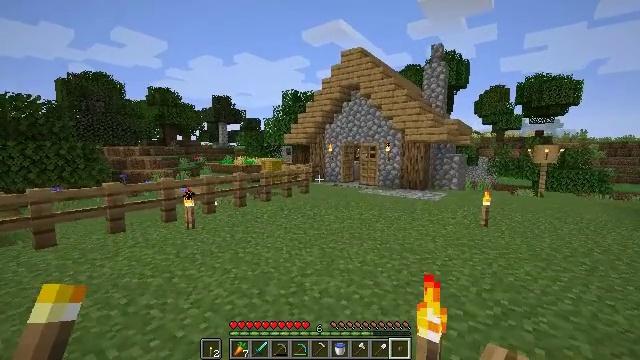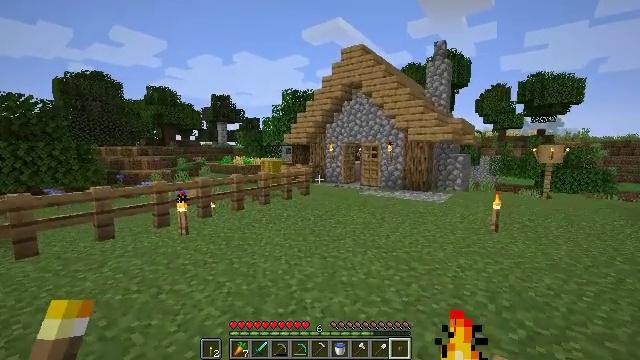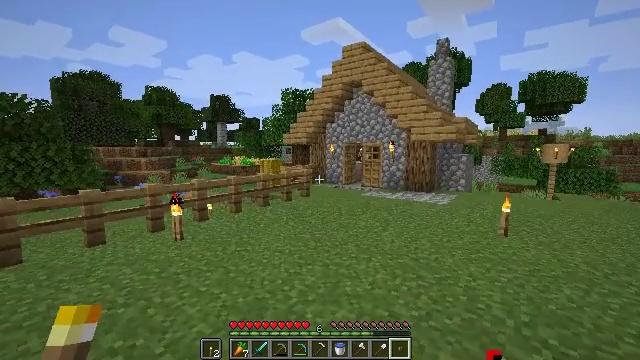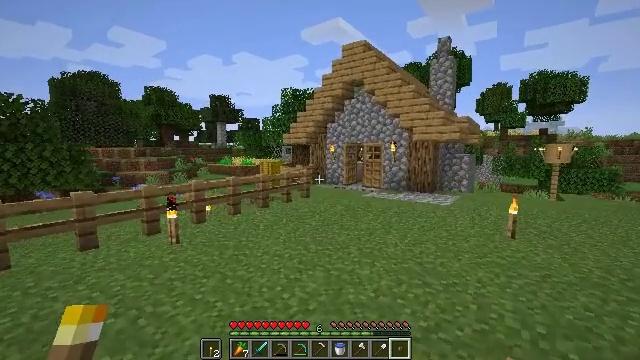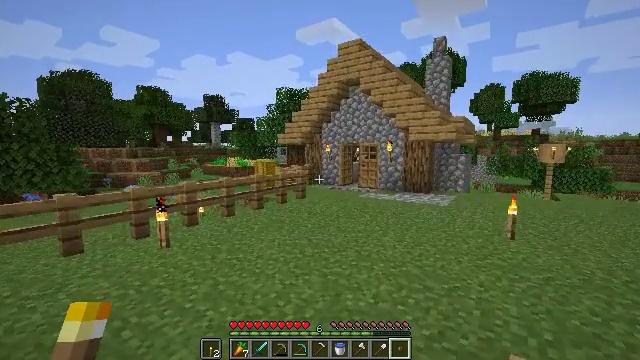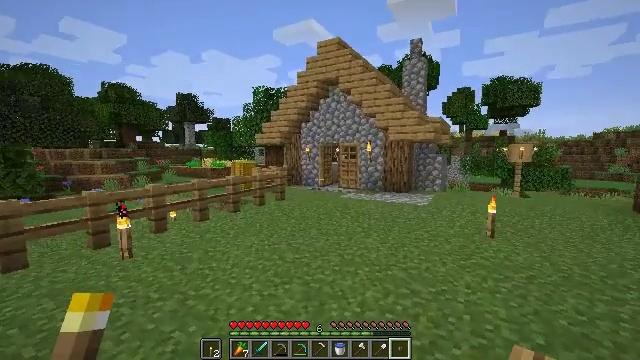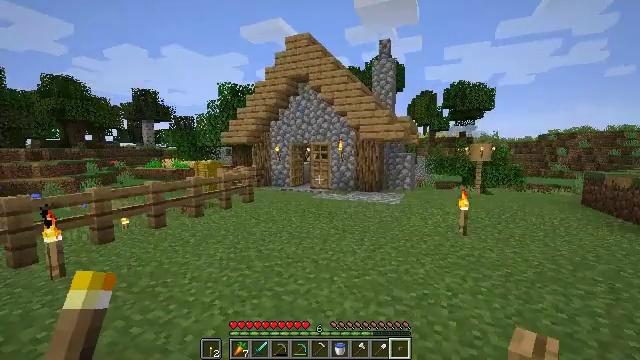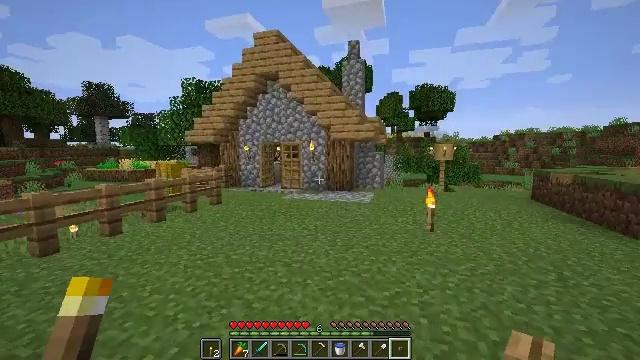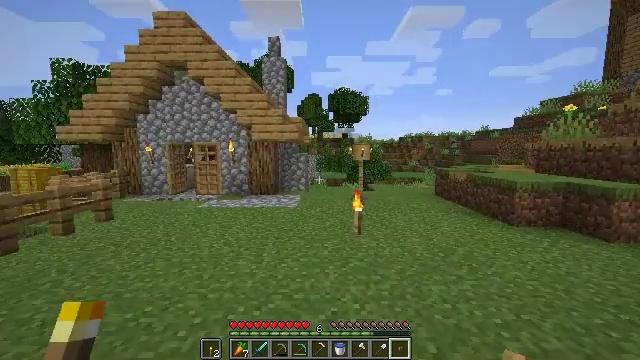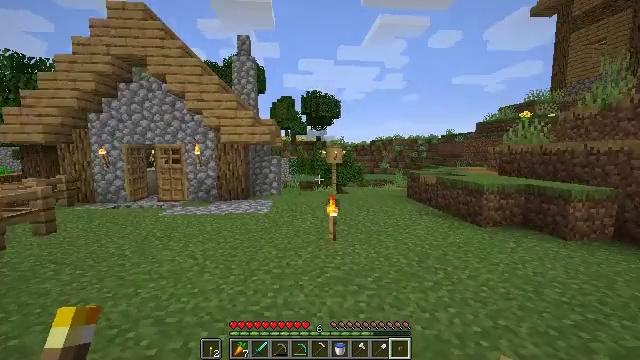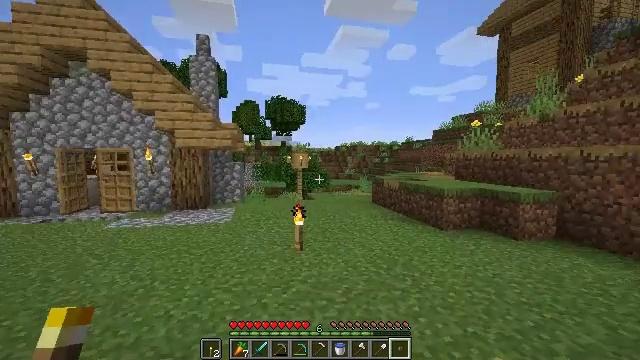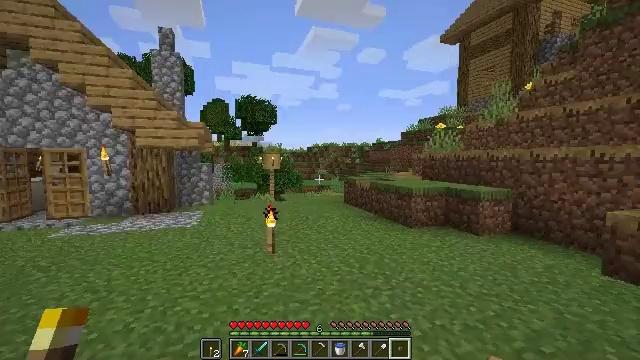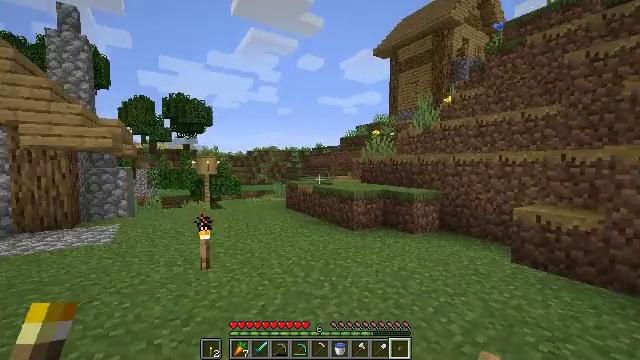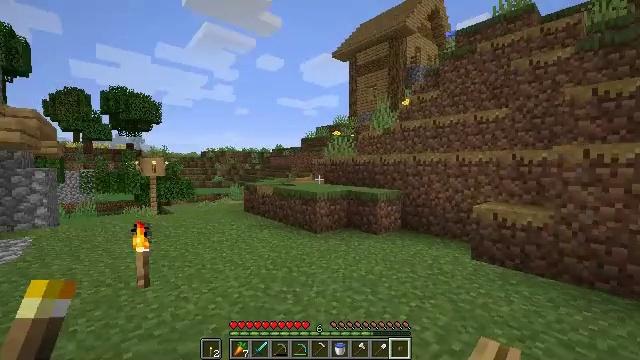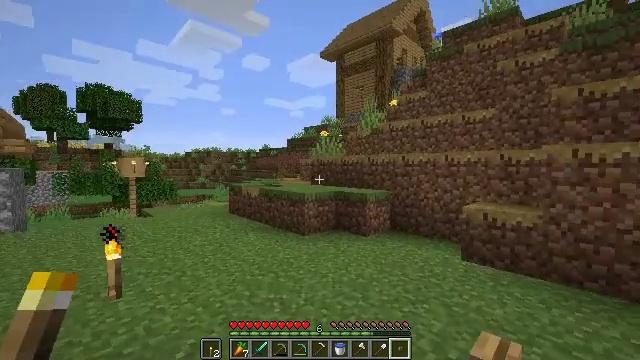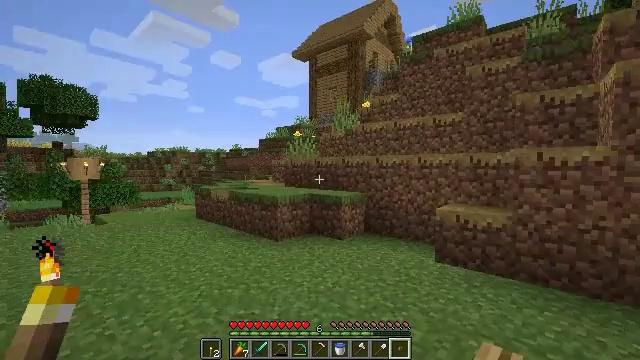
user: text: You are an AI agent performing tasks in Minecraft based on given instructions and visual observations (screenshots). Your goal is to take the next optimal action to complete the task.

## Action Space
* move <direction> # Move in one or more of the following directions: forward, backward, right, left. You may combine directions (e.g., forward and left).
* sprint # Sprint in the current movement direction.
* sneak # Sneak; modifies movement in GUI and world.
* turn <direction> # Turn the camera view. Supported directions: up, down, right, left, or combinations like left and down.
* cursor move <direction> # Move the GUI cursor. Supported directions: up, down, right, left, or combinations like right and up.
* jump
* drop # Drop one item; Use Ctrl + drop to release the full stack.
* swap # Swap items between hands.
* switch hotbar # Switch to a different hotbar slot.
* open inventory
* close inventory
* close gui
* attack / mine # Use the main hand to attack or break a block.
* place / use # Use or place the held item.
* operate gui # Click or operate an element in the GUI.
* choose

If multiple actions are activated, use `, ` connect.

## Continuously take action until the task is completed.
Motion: motion action
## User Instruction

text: Pull up beetroots from the soil.
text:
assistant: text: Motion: move forward
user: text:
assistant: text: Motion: move forward
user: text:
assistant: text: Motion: move forward
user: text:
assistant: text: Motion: move forward, turn right
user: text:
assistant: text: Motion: move forward, turn right
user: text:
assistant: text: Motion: move forward, turn right
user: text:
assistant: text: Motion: move forward, turn right
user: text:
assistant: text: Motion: move forward, turn right
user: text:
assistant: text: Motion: move forward, turn right
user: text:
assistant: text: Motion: move forward, turn right and up
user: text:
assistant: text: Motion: move forward, turn right
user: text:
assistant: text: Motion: move forward, turn right
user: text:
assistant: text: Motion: move forward, turn right
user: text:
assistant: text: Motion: move forward, turn right
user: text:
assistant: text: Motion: move forward, turn right
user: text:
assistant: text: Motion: move forward, turn right
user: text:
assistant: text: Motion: move forward, turn right
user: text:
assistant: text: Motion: move forward, turn right
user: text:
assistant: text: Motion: move forward
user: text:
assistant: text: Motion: move forward
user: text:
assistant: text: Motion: move forward
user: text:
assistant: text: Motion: move forward
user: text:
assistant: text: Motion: move forward
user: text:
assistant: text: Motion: move forward
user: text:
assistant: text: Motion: move forward, turn left
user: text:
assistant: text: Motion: move forward, turn left
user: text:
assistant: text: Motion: move forward, turn left
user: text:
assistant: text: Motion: move forward, turn left
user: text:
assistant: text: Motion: move forward, turn left
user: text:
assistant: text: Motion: move forward, turn left, jump